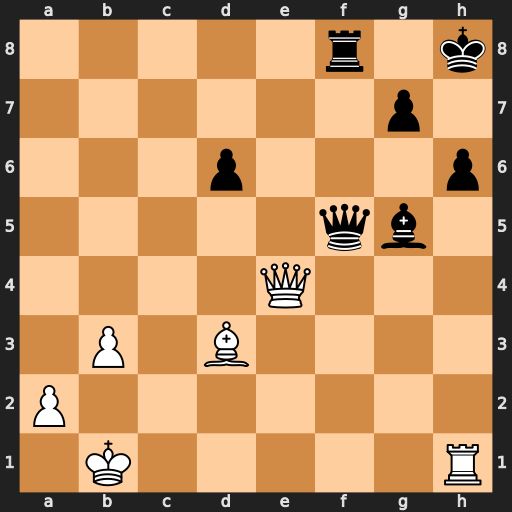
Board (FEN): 5r1k/6p1/3p3p/5qb1/4Q3/1P1B4/P7/1K5R
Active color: w
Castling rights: -
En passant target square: -
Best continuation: Qxf5 Rxf5 Bxf5